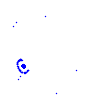
Particle: electron